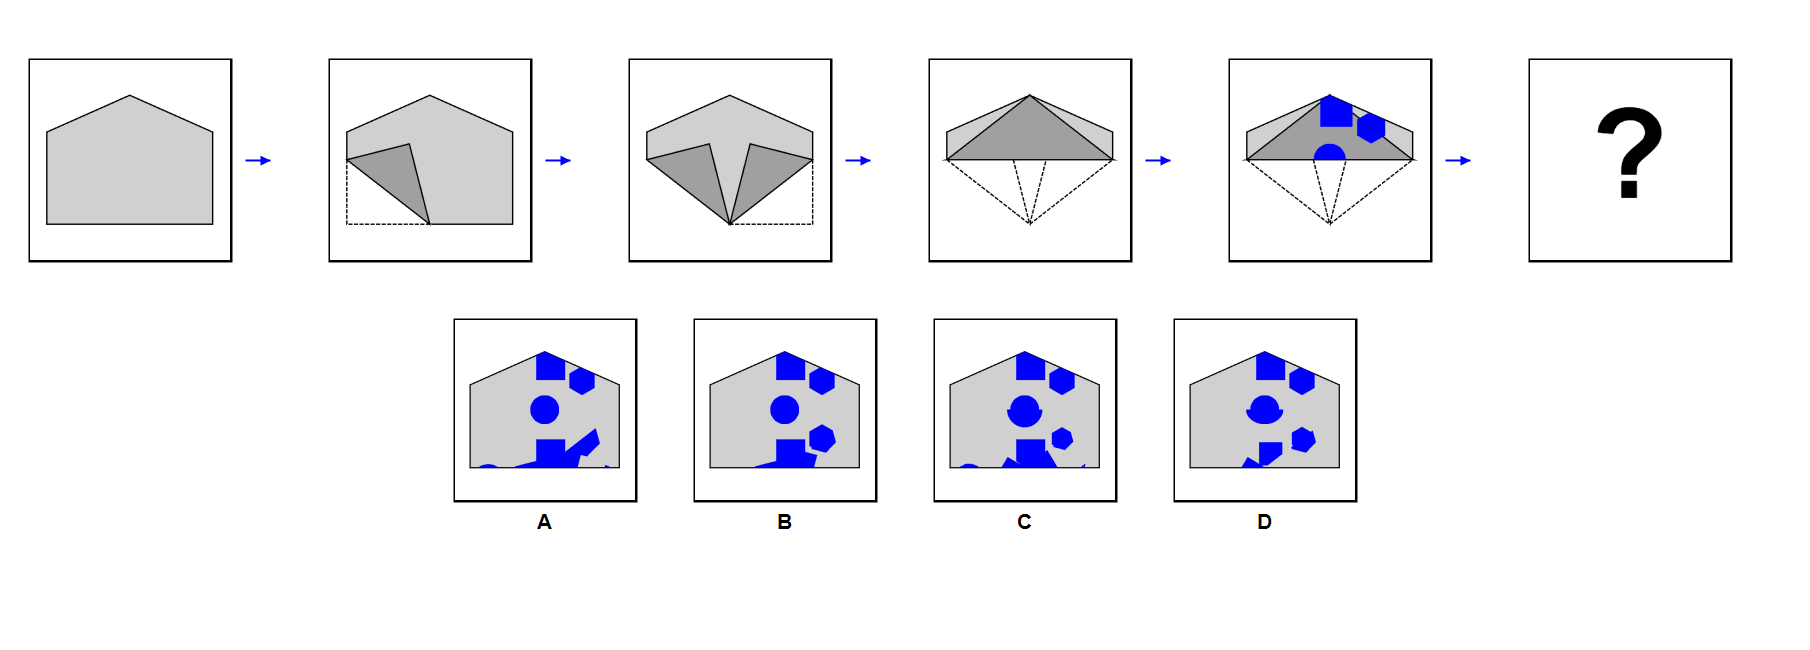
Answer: B